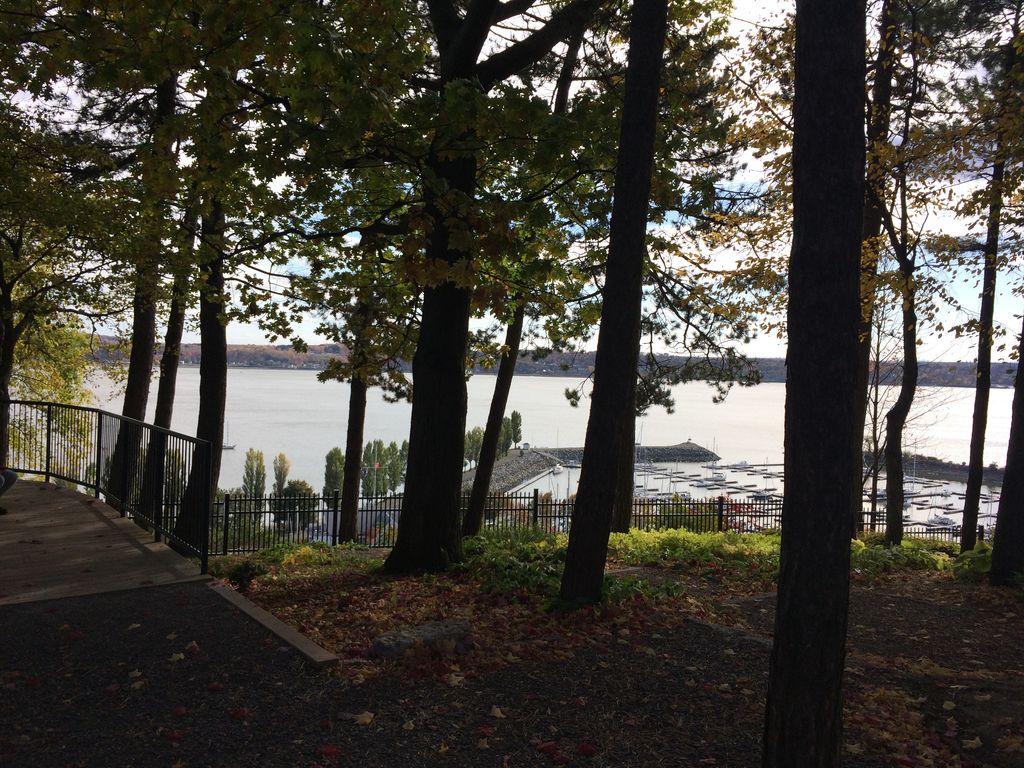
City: quebec_city